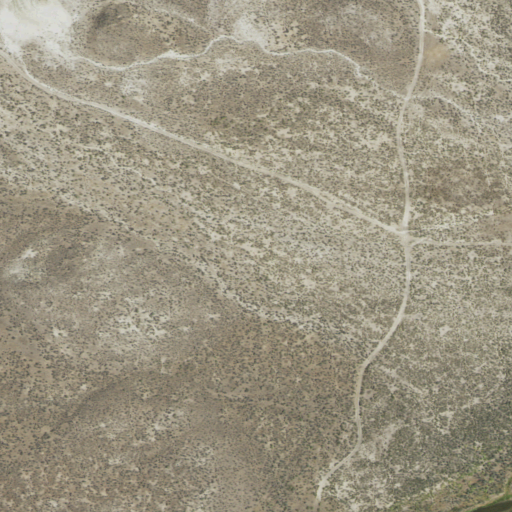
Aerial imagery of plain(s) in Oregon named Hurley Flat containing shrub and grassland